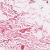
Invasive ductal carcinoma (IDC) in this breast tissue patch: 0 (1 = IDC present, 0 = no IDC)